Question: my data set is more that 1 billion rows, hence I should keep it in 2 column. I would like to create a bar chart based on them.
for example my data is (the data are in one column)
- - - - - -
and the bar chart like following
now my data are divided in two columns
- - -
- - -
how can I reach to same bar chart ?
thanks.
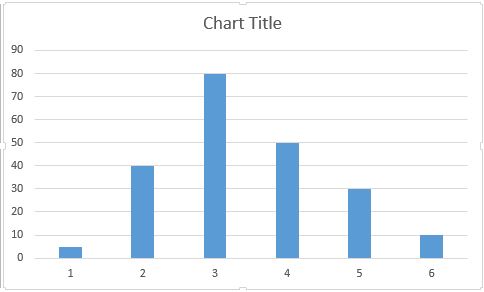
Answer: I think the easiest thing would be to create your bar chart from column A, then go in and edit the series data.
Click on the chart and where it says:
'''
=SERIES(,,Sheet1!$A$1:$A$30000,1)
'''
Change it to:
'''
=SERIES(,,(Sheet1!$A$1:$A$30000,Sheet1!$B$1:$B$<PHONE>),1)
'''
Also, I do hope you have much less than a billion rows.